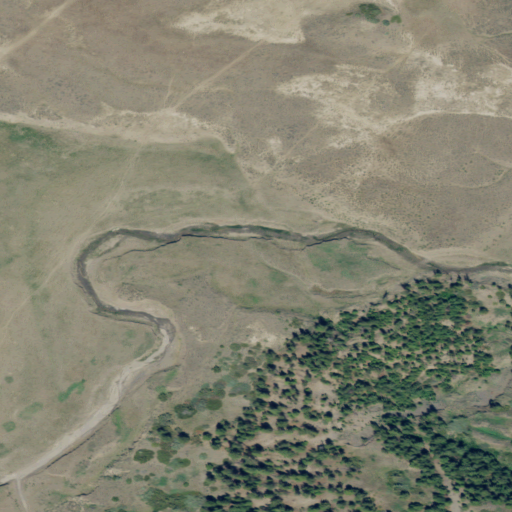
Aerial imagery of valley in Montana named Antelope Coulee containing shrub, evergreen forest, and grassland